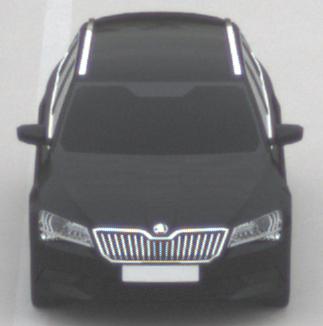
Make: Skoda
Model: Superb Combi 1.4 TSI
Detailed model: Superb (III) Combi
Model produced from: 2015/09
Model produced until: 2018/06
Doors: 5
Color: black
Road condition: dry road
Daytime: midday
Contrast: low contrast